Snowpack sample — Buffalo Mountain, Silverthorne, Colorado, USA (1/25/25, 10:11 AM MST)
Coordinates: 39.6222, -106.1139
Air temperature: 22 °F
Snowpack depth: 110 cm
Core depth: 10 cm
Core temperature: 46.4 °F
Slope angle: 12°, slope face: 102°
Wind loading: high
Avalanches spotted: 0
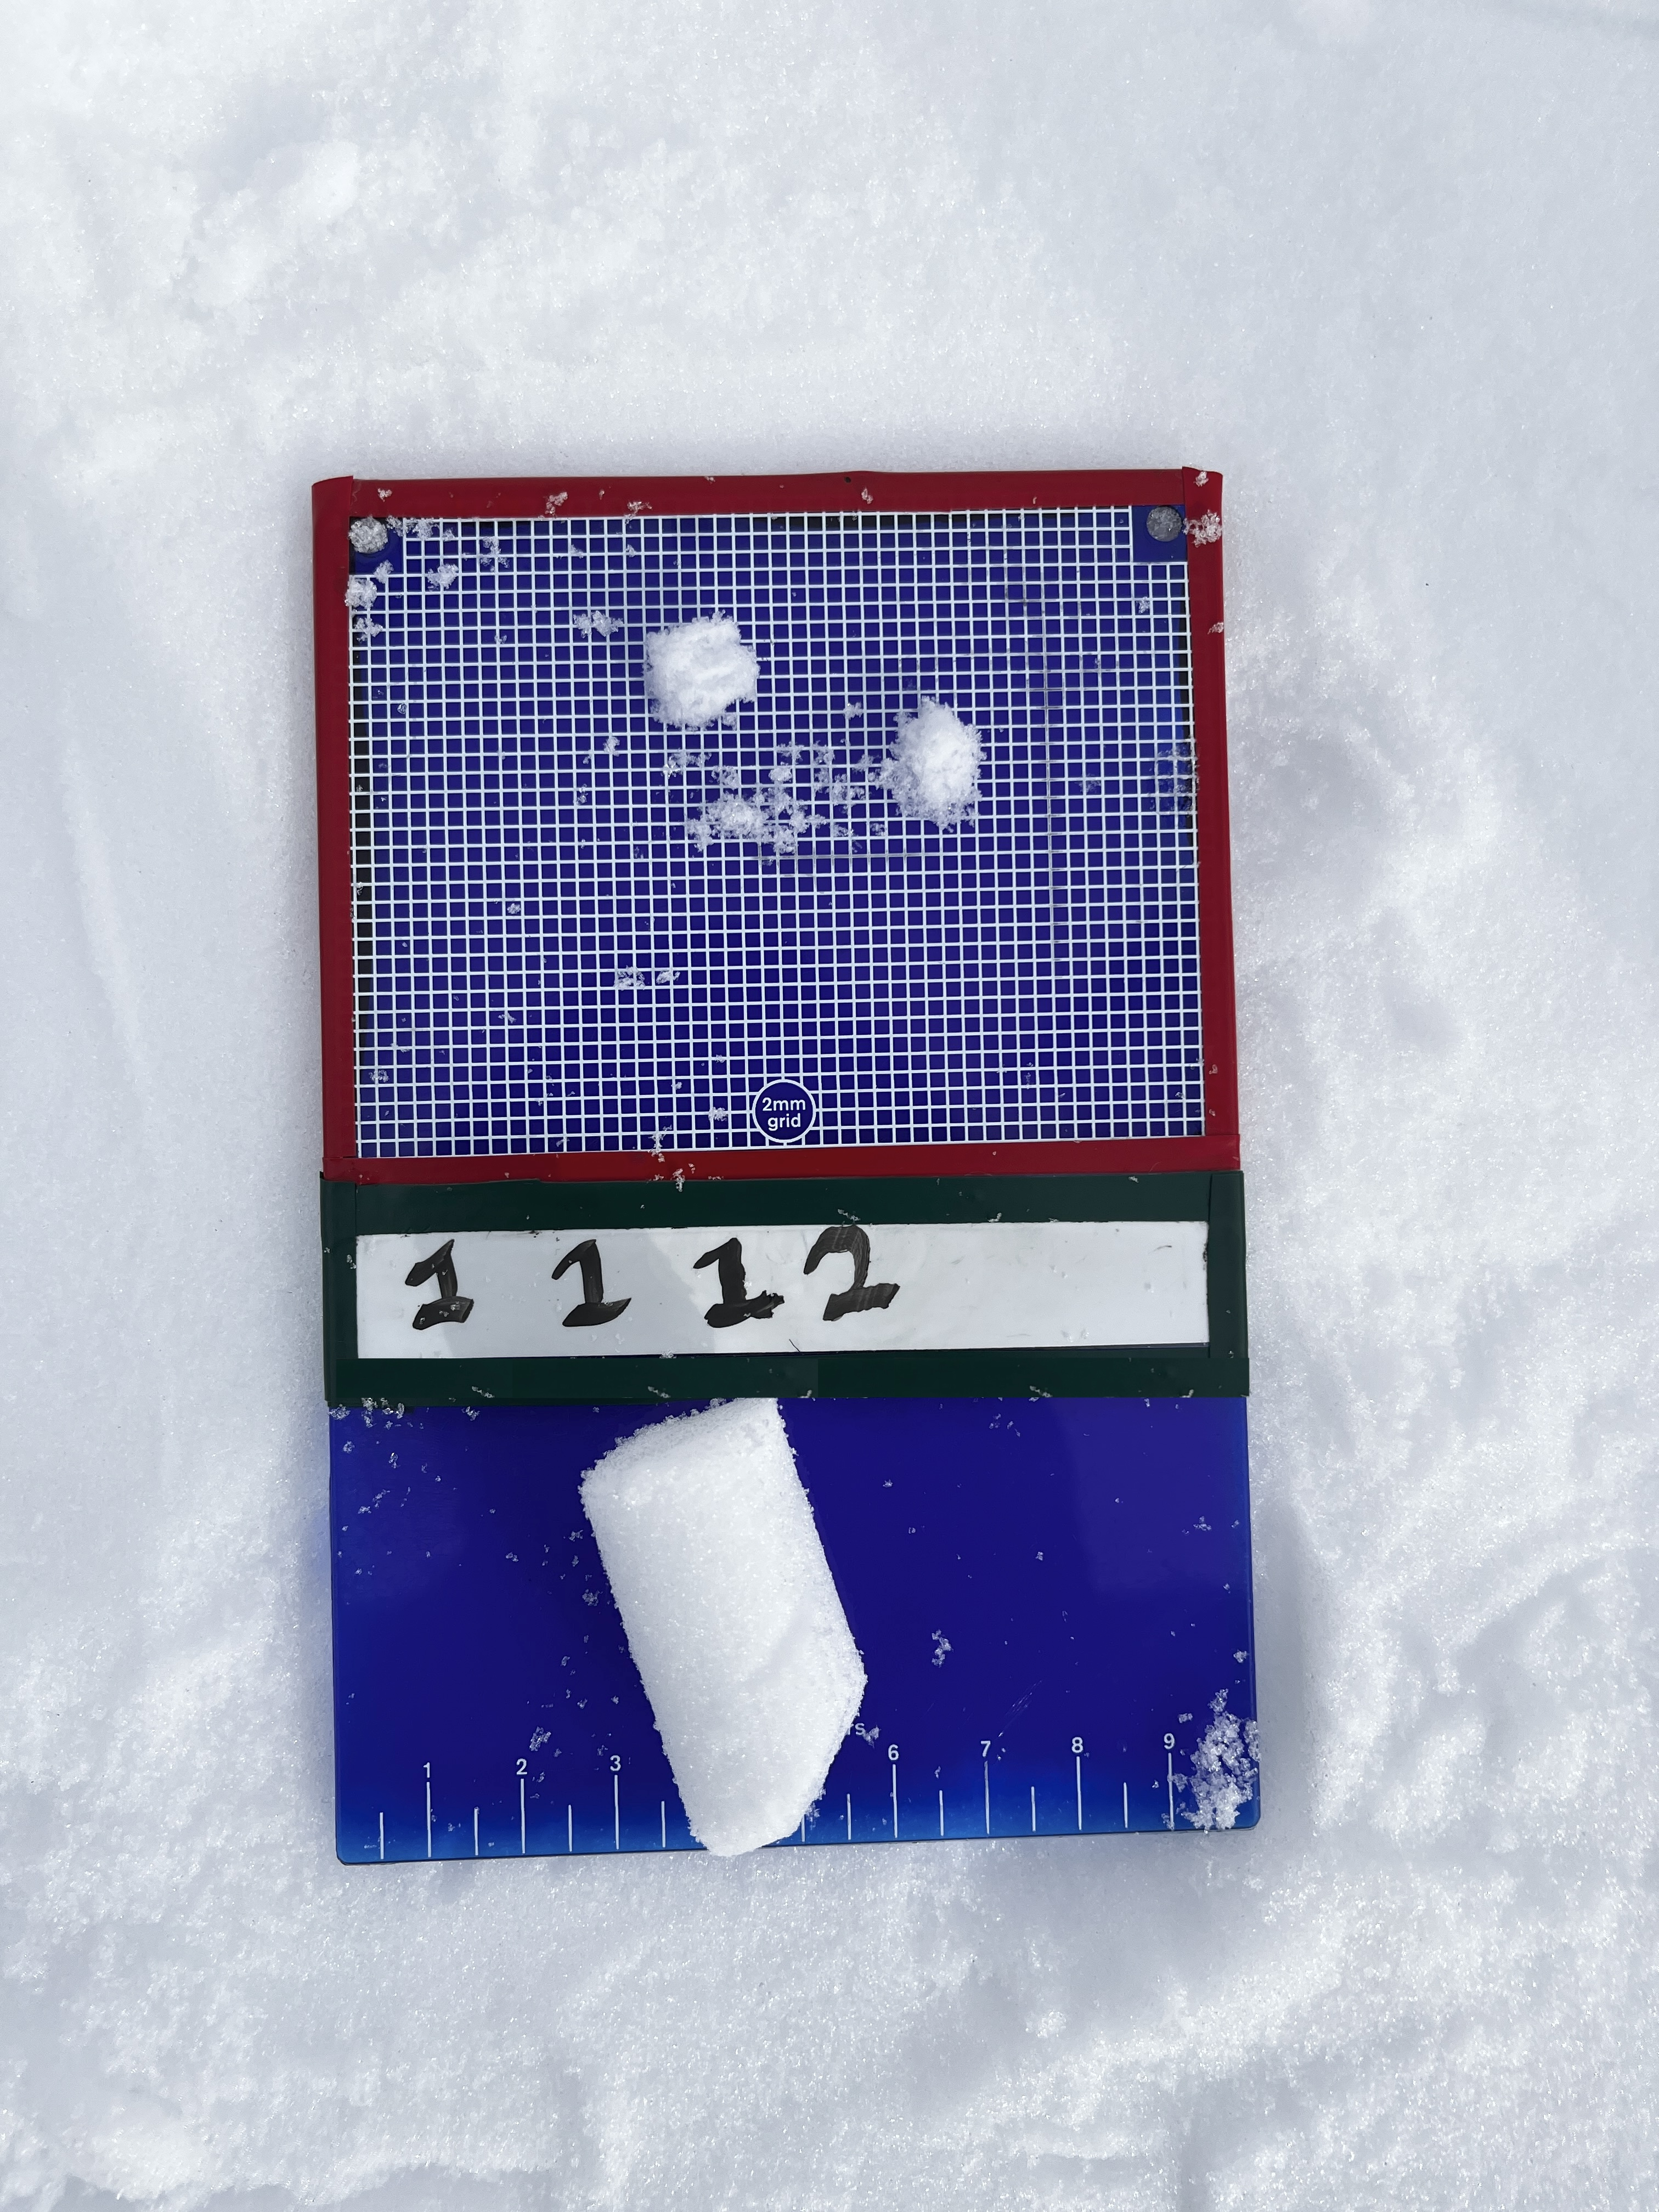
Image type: crystal_card
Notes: No avalanches nearby, collected on the outskirts of a fire break 15 meters from the treeline, on way to Buffalo and Red Mountain